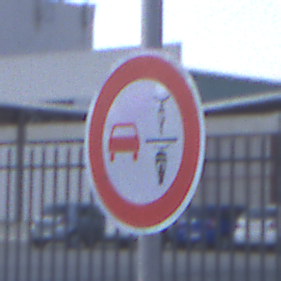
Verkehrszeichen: VerbotUeberholenEinspurigeFahrzeuge
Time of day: SunriseSunset
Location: Outdoor (Suburban)
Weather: PartlyCloudy
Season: NotSpecified
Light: Natural